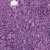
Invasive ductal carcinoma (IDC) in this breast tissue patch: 1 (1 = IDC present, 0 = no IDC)